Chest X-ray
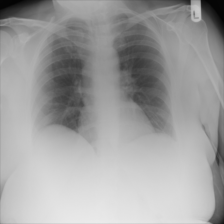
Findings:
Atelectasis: negative
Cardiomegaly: negative
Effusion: negative
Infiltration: negative
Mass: negative
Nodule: negative
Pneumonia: negative
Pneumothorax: negative
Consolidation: negative
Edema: negative
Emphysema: negative
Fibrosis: negative
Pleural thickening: negative
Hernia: negative